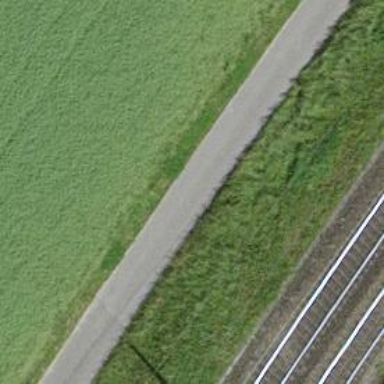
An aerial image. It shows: Asphalt track with grade1 tracktype.